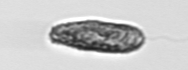
Label: Pseudochattonella_farcimen